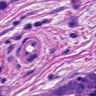
Metastatic tissue present: yes